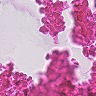
Metastatic tissue present: no